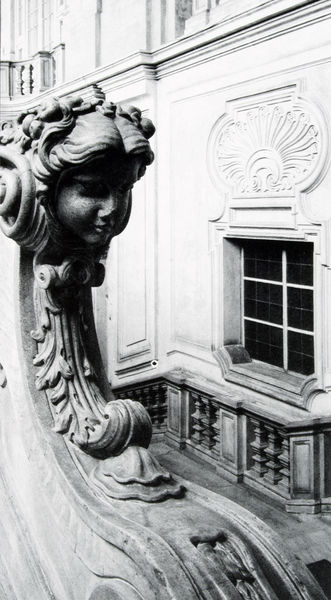
Titel: Ehrentreppe des Palazzo Madama, Detail
Künstler: Filippo Juvarra
Standort: Torino
Institution: Palazzo Madama e Casaforte degli Acaja
Schlagwörter: blätter, kopf, meer, schatten, weiß, mädchen, ausschnitt, blume, fenster, frau, frisur, geschwungen, glas, grau, haar, holz, licht, marmor, mund, nase, raum, schmuck, schwarz, säulen, zimmer, gebäude, haus, schloss, muster, ornament, jung, wand, architektur, augen, barock, gesicht, rahmen, stein, porträt, brüstung, gitter, figur, haare, kind, blatt, pflanze, locken, scheitel, rund, ranken, skulptur, balkon, lächeln, relief, schiff, wangen, rahmung, fassade, giebel, mauer, formen, weis, pilaster, bug, treppe, treppen, dekoration, jugendstil, weiblich, detail, büste, dekor, figurativ, floral, ornamente, verzierung, lciht, stuck, geländer, stufe, stufen, bronze, plastik, foto, fotografie, photographie, erker, belichtung, motiv, fensterkreuz, fensterrahmen, palast, balustrade, form, schwarz-weiss, kranz, schnitzerei, photo, fragment, fries, villa, frauenfigur, sims, schnörkel, gesims, risalit, voluten, residenz, laubwerk, fensterbank, volute, muschel, wien, schnecke, fotographie, modelliert, wasserspeier, fenstersims, geschnitzt, schnitzereien, fesnter, bauplastik, tympanon, heck, rocaille, fasade, baluster, stiege, figurine, schnitzung, akanthusblatt, außenschmuck, elief, fensterjreuz, fensterleibung, galeonsfigur, gelännder, haarkrankz, mauervorsprung, schiffsfigur, schnitung, stuckr, manerismus, frau skulptur, welle treppenaufgang frauenkopf